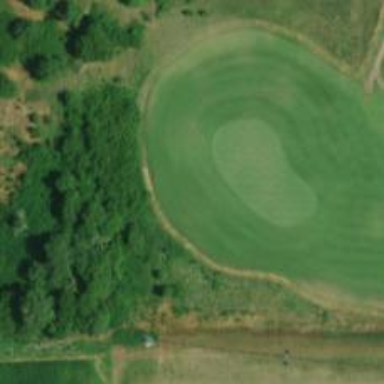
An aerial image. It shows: View of golf hole.